Here is the raw acceleration-versus-time signal recorded on a bearing housing. Determine the bearing's health state. Answer with exactly one of: normal, inner_race, outer_race, ball.
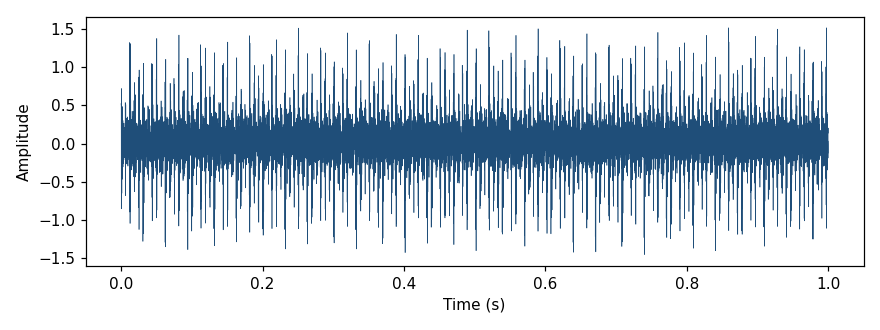
Answer: inner_race